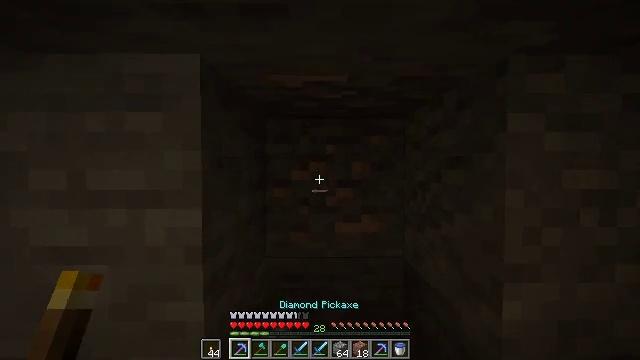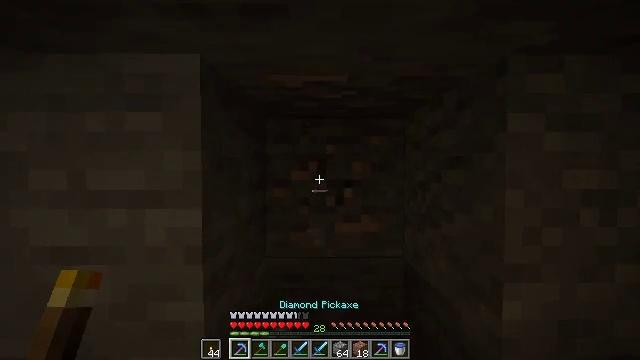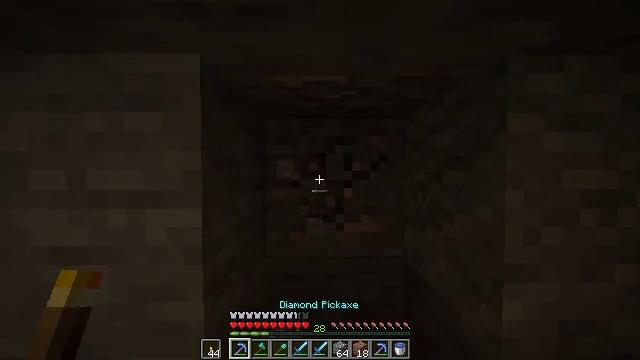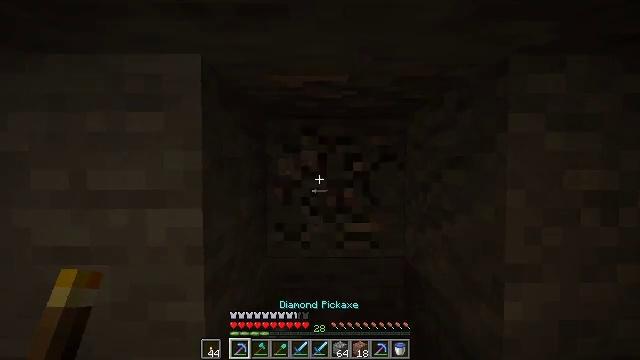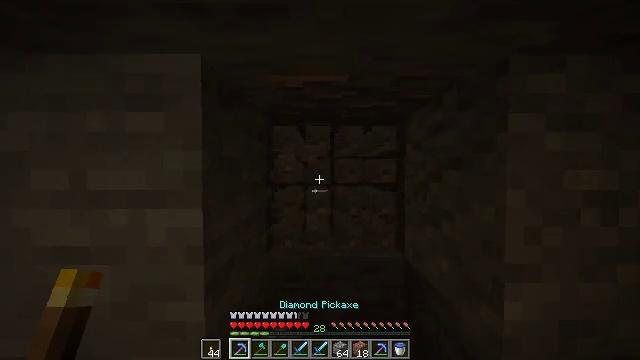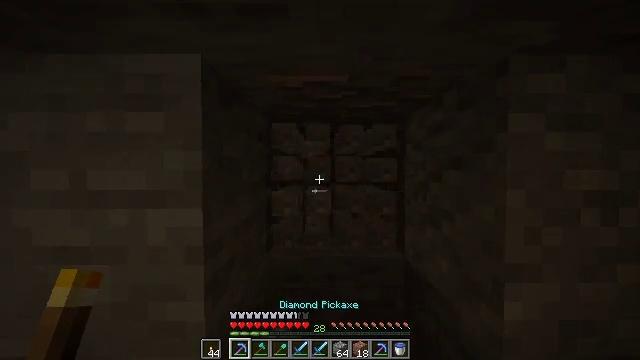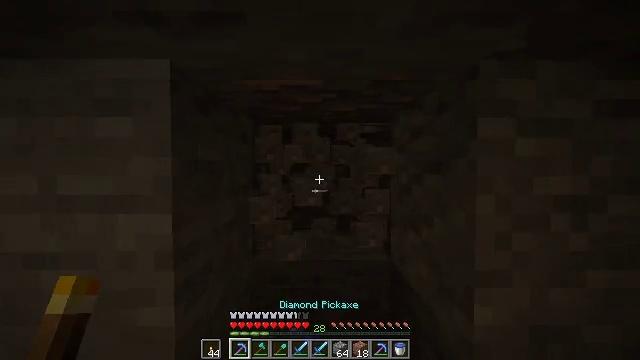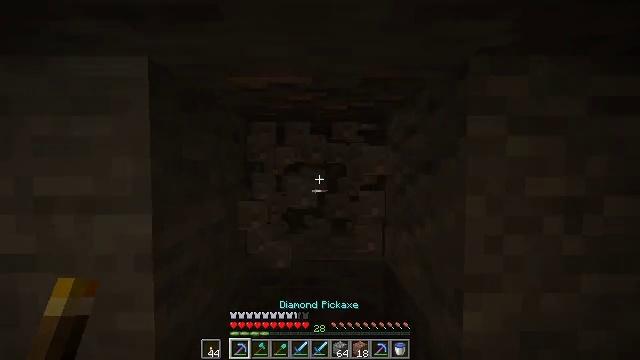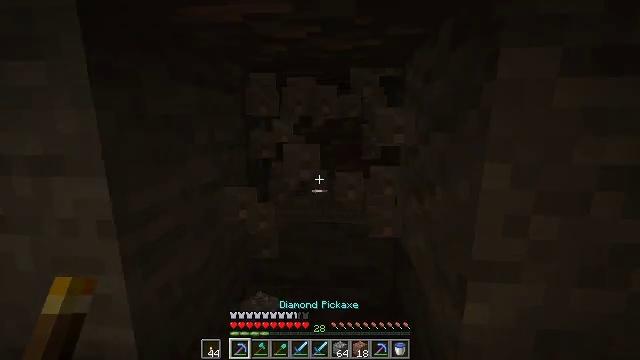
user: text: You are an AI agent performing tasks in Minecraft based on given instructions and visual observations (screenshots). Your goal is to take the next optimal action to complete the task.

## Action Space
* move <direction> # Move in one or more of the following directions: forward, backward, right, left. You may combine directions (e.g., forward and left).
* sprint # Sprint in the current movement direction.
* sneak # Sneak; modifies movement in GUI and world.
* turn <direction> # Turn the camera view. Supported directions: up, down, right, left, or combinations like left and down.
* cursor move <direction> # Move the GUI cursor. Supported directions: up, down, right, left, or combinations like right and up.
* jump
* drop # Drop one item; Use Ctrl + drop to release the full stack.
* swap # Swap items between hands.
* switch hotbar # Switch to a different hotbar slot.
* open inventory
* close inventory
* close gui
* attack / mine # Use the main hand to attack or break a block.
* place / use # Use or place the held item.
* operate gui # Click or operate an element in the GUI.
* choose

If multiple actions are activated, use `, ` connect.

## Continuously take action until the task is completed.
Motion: motion action
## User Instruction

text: Use a pickaxe to gather iron ore.
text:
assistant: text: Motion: attack / mine, switch to hotbar 1
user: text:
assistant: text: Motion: attack / mine
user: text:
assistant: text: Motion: attack / mine
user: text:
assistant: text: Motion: attack / mine
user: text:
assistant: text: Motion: attack / mine
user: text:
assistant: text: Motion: move right, attack / mine
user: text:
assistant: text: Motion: move forward and move right, attack / mine
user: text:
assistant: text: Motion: move forward, turn left and down, attack / mine
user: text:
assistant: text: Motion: attack / mine